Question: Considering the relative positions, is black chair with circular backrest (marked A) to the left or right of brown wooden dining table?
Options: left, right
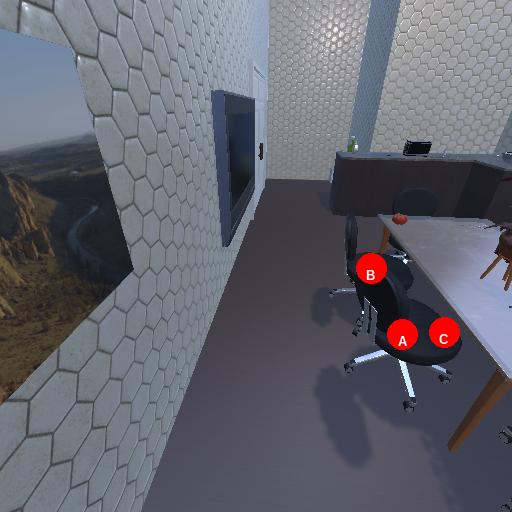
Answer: left